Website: lowes
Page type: billing-address
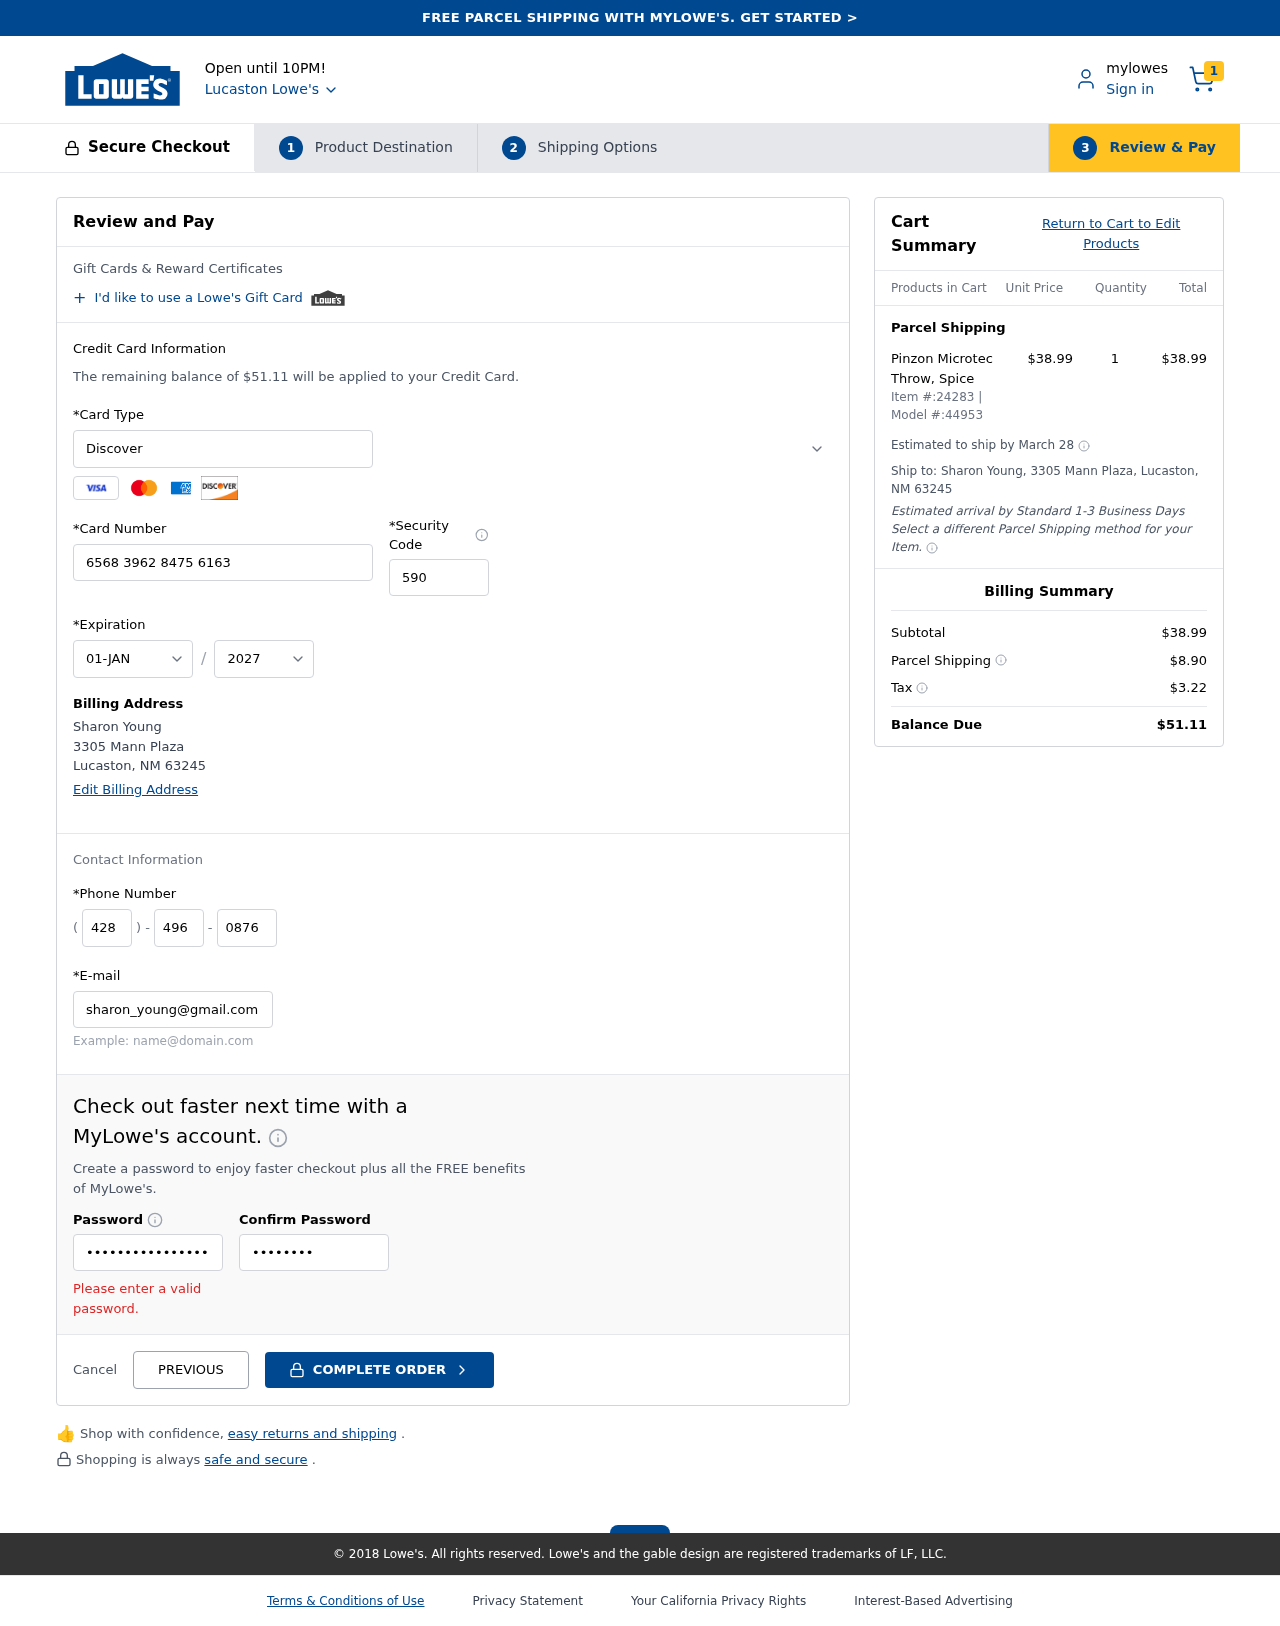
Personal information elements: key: PII_CARD_CVV
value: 590
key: PII_CARD_EXPIRY_MONTH
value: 01
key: PII_CARD_EXPIRY_YEAR
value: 27
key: PII_CARD_NUMBER
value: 6568 3962 8475 6163
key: PII_CARD_TYPE
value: Discover
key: PII_CITY
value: Lucaston
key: PII_CITY_STATE_ZIP
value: Lucaston, NM 63245
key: PII_EMAIL
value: sharon_young@gmail.com
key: PII_FULLNAME
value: Sharon Young
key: PII_PHONE_AREA
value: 428
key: PII_PHONE_PREFIX
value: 496
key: PII_PHONE_SUFFIX
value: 0876
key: PII_STREET
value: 3305 Mann Plaza
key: PII_FULLNAME2
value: Sharon Young
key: PII_STATE_ABBR
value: NM
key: PII_POSTCODE
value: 63245
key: PII_POSTCODE_FULL
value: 63245
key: PII_CITY_STATE
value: Lucaston, NM
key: PII_POSTCODE_NUMERIC
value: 63245
Product elements: key: PRODUCT1_NAME
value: Pinzon Microtec Throw, Spice
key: PRODUCT1_PRICE
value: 38.99
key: PRODUCT1_QUANTITY
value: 1
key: PRODUCT_ITEM_NUMBER
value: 24283
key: PRODUCT_MODEL_NUMBER
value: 44953
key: PRODUCT1_LINE_TOTAL
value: $38.99
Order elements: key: ORDER_NUM_ITEMS
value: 1
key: ORDER_TOTAL
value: $51.11
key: ORDER_SHIPPING_DATE
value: March 28
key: ORDER_SUBTOTAL
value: $38.99
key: ORDER_SHIPPING_COST
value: $8.90
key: ORDER_TAX
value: $3.22